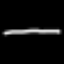
Label: line